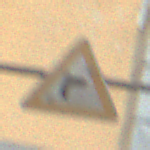
Verkehrszeichen: KurveRechts
Umgebung: Outdoor, Urban
Tageszeit: MorningAfternoon
Wetter: Overcast
Licht: Natural
Jahreszeit: NotSpecified
Kontrast: LowContrast